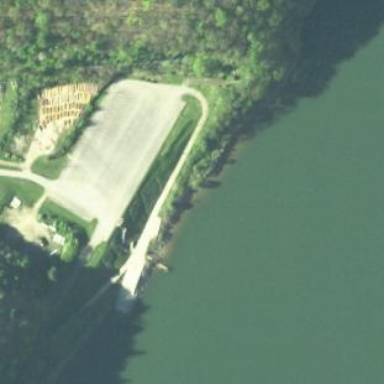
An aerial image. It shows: Dock located along the waterway.